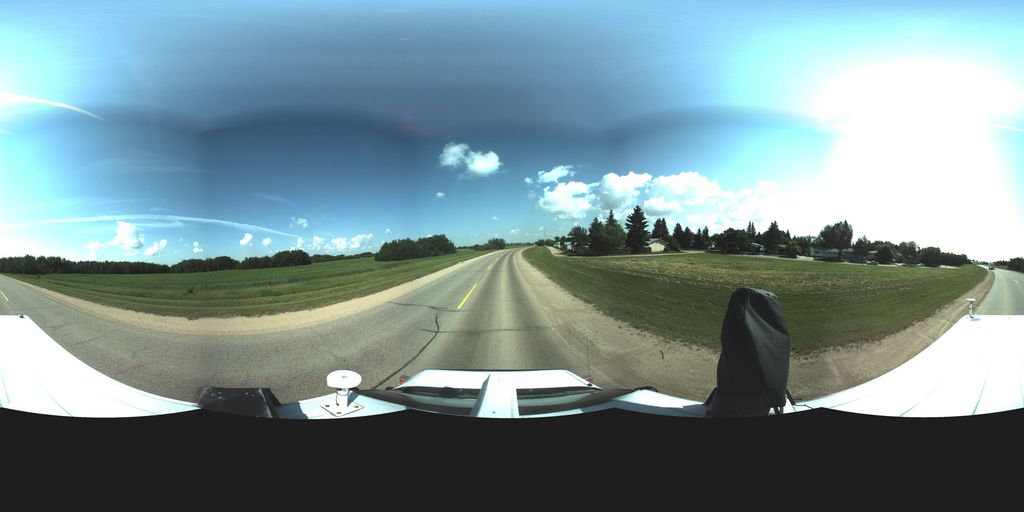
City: saskatoon